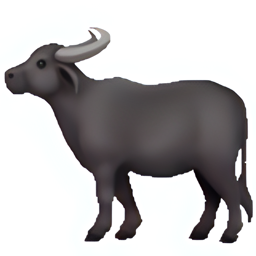
Name: water buffalo
Emoji: 🐃
Group: Animals & Nature
Sub-group: animal-mammal